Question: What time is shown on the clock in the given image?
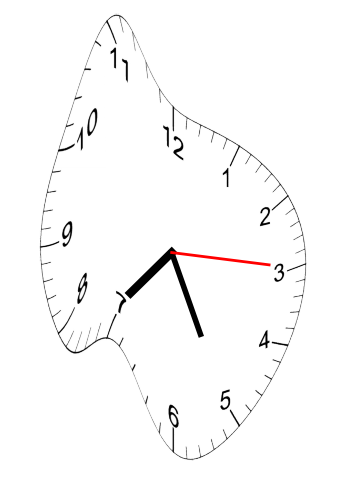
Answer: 07:25:15